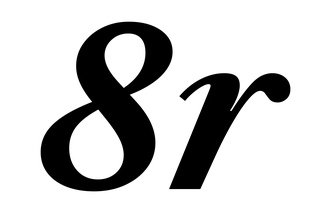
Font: LibreCaslonText-Italic_Bold_Italic